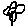
Label: flower